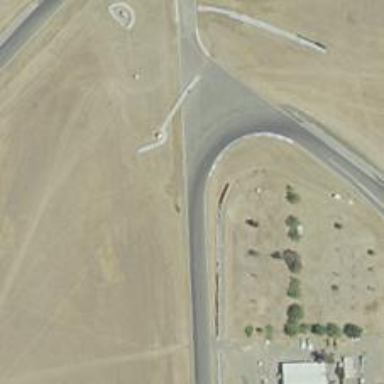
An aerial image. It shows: Motor sport raceway.